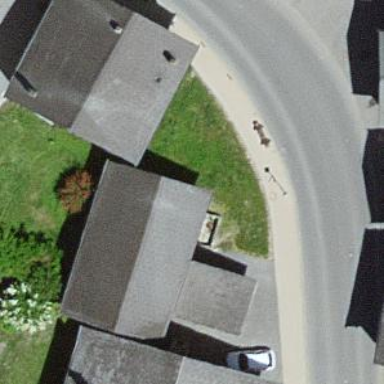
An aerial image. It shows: Simple and straightforward house.